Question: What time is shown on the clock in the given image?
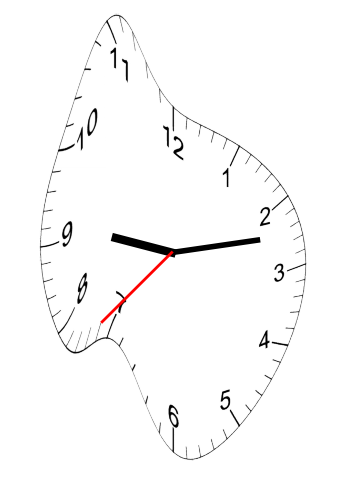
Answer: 09:12:37